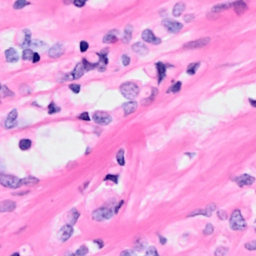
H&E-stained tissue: Breast